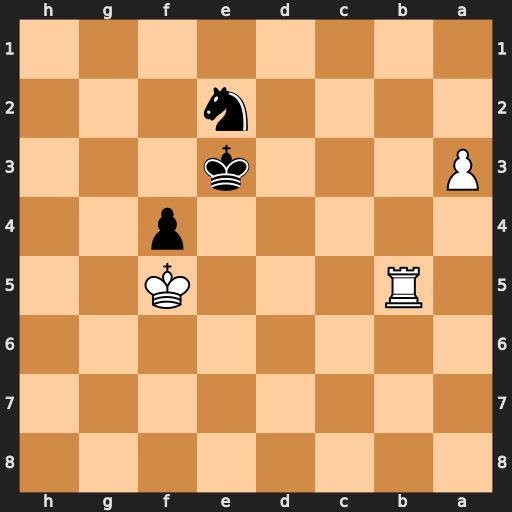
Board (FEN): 8/8/8/1R3K2/5p2/P3k3/4n3/8
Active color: b
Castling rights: -
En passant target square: -
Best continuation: Nd4+ Ke5 Nxb5